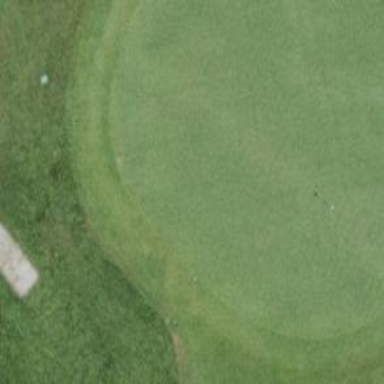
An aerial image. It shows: Picturesque green golfing area with grass land use.